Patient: sex F, age 27
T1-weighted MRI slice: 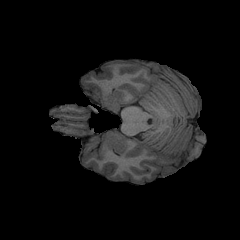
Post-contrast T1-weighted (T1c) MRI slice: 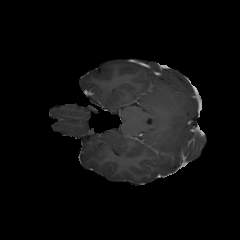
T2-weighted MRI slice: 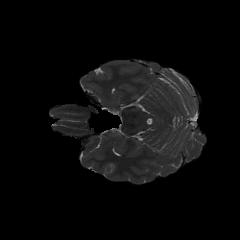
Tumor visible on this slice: no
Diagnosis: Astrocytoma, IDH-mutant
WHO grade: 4